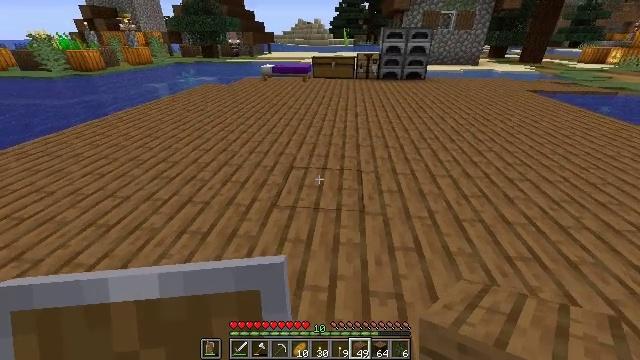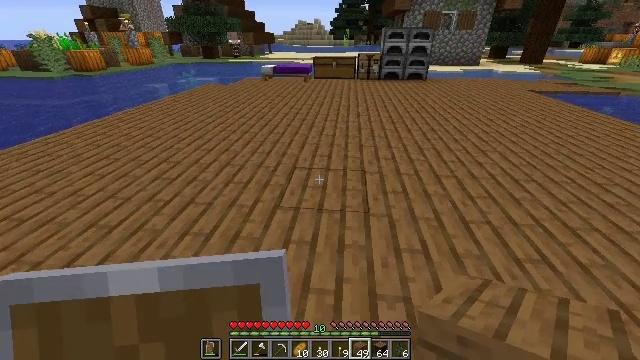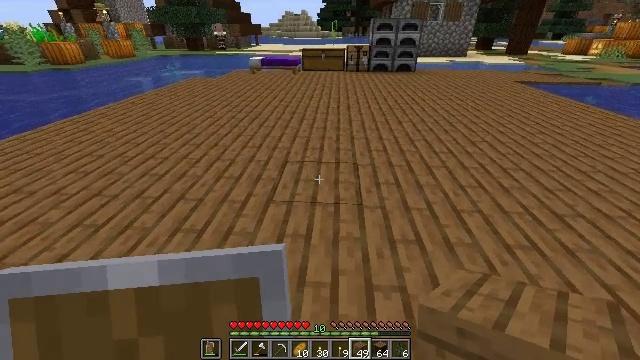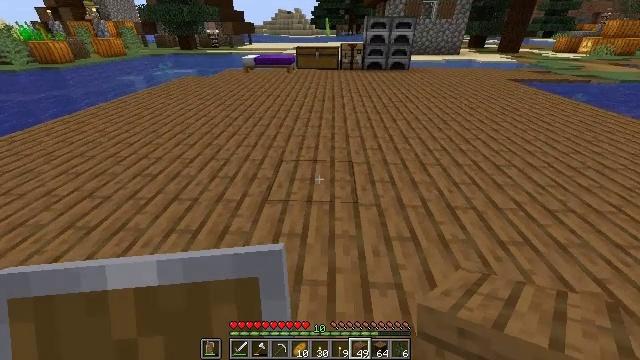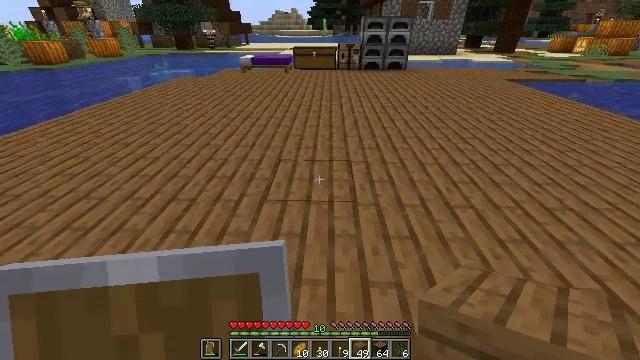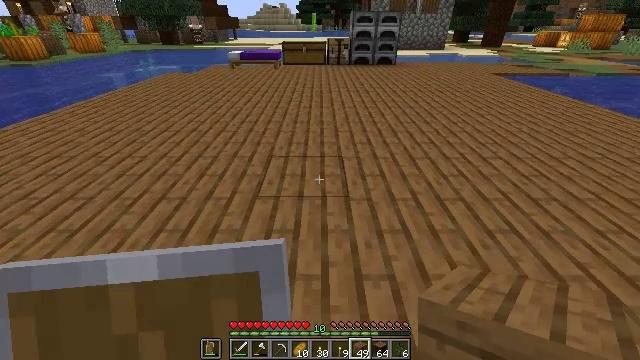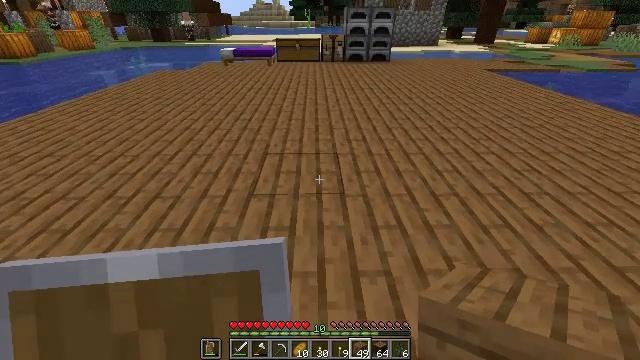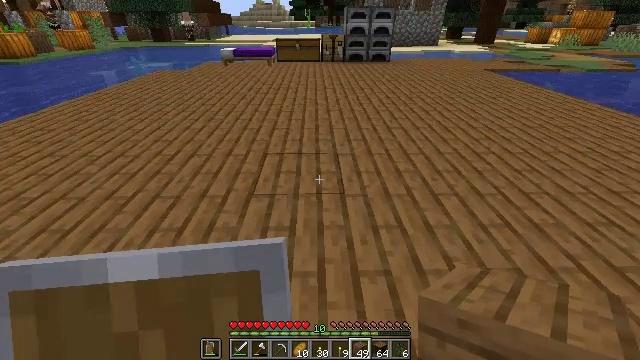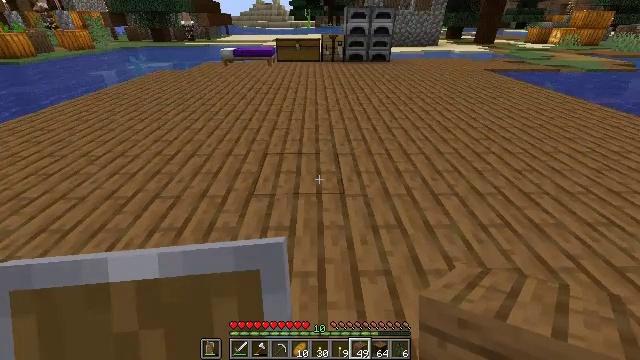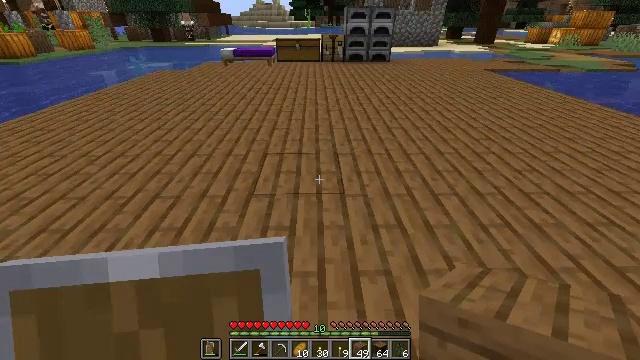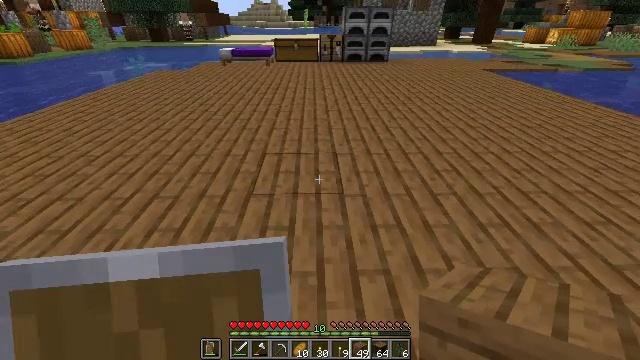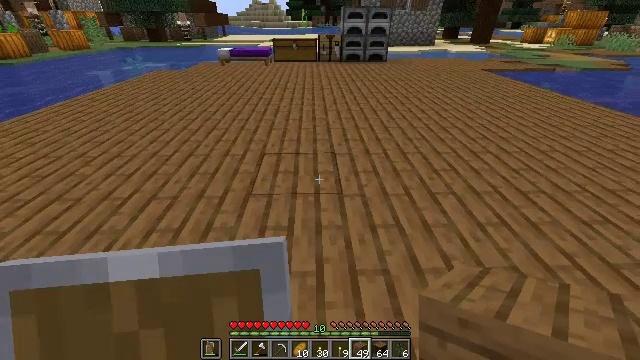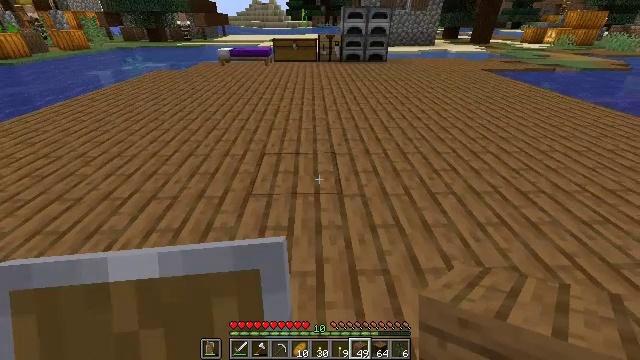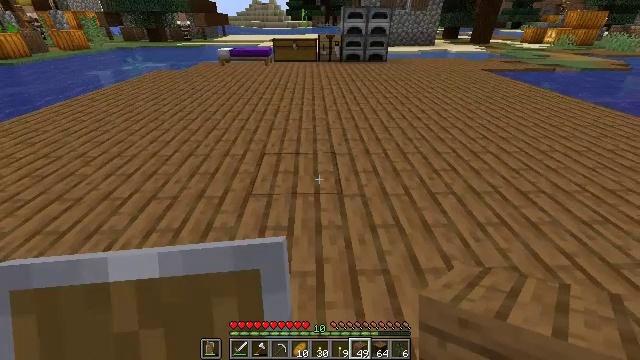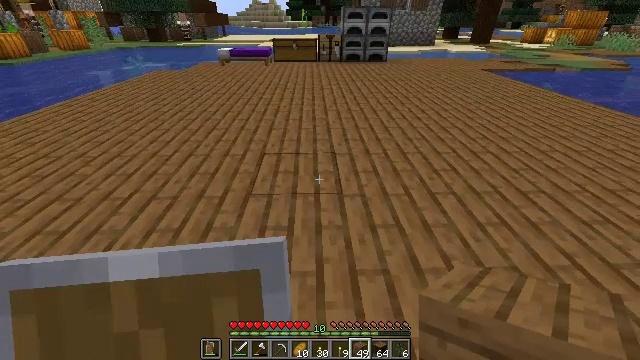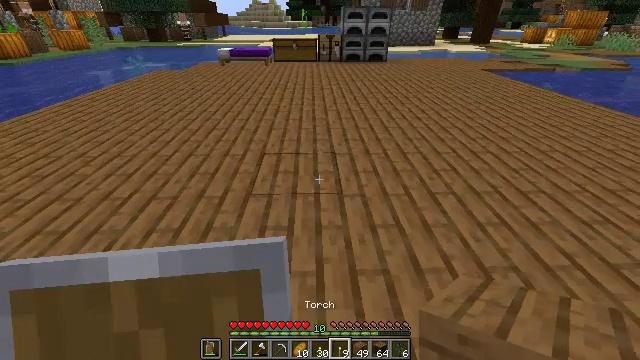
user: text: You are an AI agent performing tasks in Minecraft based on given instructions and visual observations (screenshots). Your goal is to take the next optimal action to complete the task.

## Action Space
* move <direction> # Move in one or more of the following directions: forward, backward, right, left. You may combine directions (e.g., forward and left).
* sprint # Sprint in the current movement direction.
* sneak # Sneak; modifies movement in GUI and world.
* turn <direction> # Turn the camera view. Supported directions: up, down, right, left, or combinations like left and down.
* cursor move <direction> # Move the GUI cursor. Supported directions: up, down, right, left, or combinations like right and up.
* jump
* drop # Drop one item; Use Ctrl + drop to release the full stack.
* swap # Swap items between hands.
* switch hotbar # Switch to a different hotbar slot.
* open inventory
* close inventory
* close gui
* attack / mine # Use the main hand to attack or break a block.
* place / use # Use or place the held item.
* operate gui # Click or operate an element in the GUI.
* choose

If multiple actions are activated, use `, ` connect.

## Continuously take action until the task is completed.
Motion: motion action
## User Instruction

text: Mine spruce planks to gather materials.
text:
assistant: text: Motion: no_op
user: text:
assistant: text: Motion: turn right and down
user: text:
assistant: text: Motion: turn right
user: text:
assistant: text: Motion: no_op
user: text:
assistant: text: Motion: turn right
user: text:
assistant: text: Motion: turn right
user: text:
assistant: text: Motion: no_op
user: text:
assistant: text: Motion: no_op
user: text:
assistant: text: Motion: no_op
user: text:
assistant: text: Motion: no_op
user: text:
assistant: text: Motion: no_op
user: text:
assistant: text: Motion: no_op
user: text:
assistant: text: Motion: no_op
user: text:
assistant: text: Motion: no_op
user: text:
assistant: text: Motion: no_op
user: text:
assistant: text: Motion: no_op
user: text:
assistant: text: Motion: no_op
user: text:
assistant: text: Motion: no_op
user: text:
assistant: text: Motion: no_op
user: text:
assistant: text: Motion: no_op
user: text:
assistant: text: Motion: no_op
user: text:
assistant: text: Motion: no_op
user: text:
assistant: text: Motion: no_op
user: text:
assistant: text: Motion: no_op
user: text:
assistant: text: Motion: no_op
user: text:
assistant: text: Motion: no_op
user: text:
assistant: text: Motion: no_op
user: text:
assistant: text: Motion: no_op
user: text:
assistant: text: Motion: no_op
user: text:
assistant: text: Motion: no_op